Question: I'm trying to implement a debit-credit resolution system, but I am having a hard time expressing the logic based on sets.
Suppose I have a table of Orders:
'''
Id OrderId Amount AdjustmentFlag
1 1 10.00 0
2 1 10.00 1
3 1 10.00 2
4 2 20.00 1
5 2 20.00 2
6 2 20.00 2
7 3 30.00 1
8 4 40.00 0
9 4 40.00 0
10 4 40.00 1
11 5 50.00 0
12 5 50.00 1
13 5 60.00 2
14 5 60.00 1
15 5 60.00 2
16 5 70.00 1
'''
I need to pick out the 'Id's that are still valid based on if they have a matching "cancelled" flag.
'''
0 - Original Order
1 - Cancelled Order
2 - Adjusted Order
'''
1. A 1 matches a 0 or a 2 with preference to 0.
2. A 1 flag is ignored if they have no match.
Given the above example:
- - - - - - -
The possible outcomes would be [1, 2, 4, 5, 7, 8, 10, 11, 12, 13, 14, 16] (lower Id has preference) or [1, 2, 4, 6, 7, 9, 10, 11, 12, 14, 15, 16] (higher Id has preference). Either will work as long as the result is deterministic.
Create script:
'''
CREATE TABLE [Order]
(
Id INT IDENTITY NOT NULL PRIMARY KEY
,OrderId INT NOT NULL
,Amount MONEY NOT NULL
,AdjustmentFlag TINYINT NOT NULL
);
INSERT INTO <URL>
SELECT 1, 10.00, 0
UNION ALL
SELECT 1, 10.00, 1
UNION ALL
SELECT 1, 10.00, 2
UNION ALL
SELECT 2, 20.00, 1
UNION ALL
SELECT 2, 20.00, 2
UNION ALL
SELECT 2, 20.00, 2
UNION ALL
SELECT 3, 30.00, 1
UNION ALL
SELECT 4, 40.00, 0
UNION ALL
SELECT 4, 40.00, 0
UNION ALL
SELECT 4, 40.00, 1
UNION ALL
SELECT 5, 50.00, 0
UNION ALL
SELECT 5, 50.00, 1
UNION ALL
SELECT 5, 60.00, 2
UNION ALL
SELECT 5, 60.00, 1
UNION ALL
SELECT 5, 60.00, 2
UNION ALL
SELECT 5, 70.00, 1
'''
Here is my current partial solution:
'''
WITH Orders AS
(
SELECT
Id,
OrderId,
Amount,
AdjustmentFlag,
EffectiveOrder = ROW_NUMBER() OVER (PARTITION BY OrderId, Amount ORDER BY AdjustmentFlag DESC),
UnmatchedOrder = CASE WHEN EXISTS(SELECT 1 FROM [Order] uo WHERE uo.OrderId = o.OrderId GROUP BY uo.OrderId HAVING(COUNT(uo.OrderId) = 1)) THEN 1 ELSE 0 END,
OriginalWithoutAdjustment = CASE WHEN EXISTS(SELECT 1 FROM [Order] uo WHERE uo.OrderId = o.OrderId AND uo.Amount = o.Amount GROUP BY uo.OrderId, uo.Amount HAVING (MAX(uo.AdjustmentFlag) = 1)) THEN 1 ELSE 0 END,
AdjustmentWithoutOriginal = CASE WHEN EXISTS(SELECT 1 FROM [Order] uo WHERE uo.OrderId = o.OrderId AND uo.Amount = o.Amount GROUP BY uo.OrderId, uo.Amount HAVING (MIN(uo.AdjustmentFlag) = 1)) THEN 1 ELSE 0 END
FROM [Order] o
)
,MatchedOrders AS
(
SELECT
Id
FROM Orders
WHERE
-- Assume AdjustmentFlag = 2 and take everything else
EffectiveOrder <> 1
OR
(
-- Assume AdjustmentFlag = 2 and there is no Order with AdjustmentFlag = 0
-- Take everything since the MIN AdjustmentFlag = 1
AdjustmentWithoutOriginal = 1
AND EffectiveOrder > 1
)
OR
(
-- Assume AdjustmentFlag = 1 and there are no other Orders, so ignore it
AdjustmentFlag = 1
AND UnmatchedOrder = 1
)
OR
(
-- We don't care about the orders if they don't have any Amount
Amount = 0
AND EffectiveOrder = 1
)
AND NOT
(
-- We have an Original without any other Orders
EffectiveOrder = 1
AND UnmatchedOrder = 1
AND AdjustmentFlag = 0
)
)
SELECT
o.OrderId,
o.AdjustmentFlag,
o.Amount,
o.EffectiveOrder,
o.UnmatchedOrder,
Excluded = CASE WHEN mo.Id IS NULL THEN 0 ELSE 1 END
FROM Orders o
LEFT OUTER JOIN MatchedOrders mo
ON o.Id = mo.Id
ORDER BY OrderId, Amount, AdjustmentFlag
'''
Result:

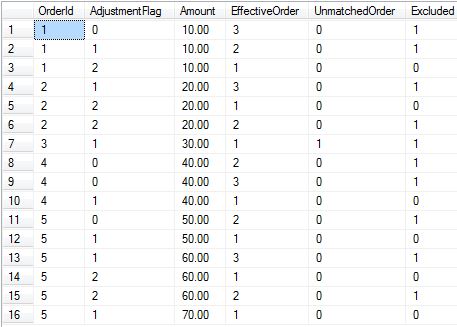
Answer: Try:
'''
with cte as
(select o.*,
case AdjustmentFlag when 1 then -1 else 1 end DrCr,
row_number() over (partition by OrderId, Amount, case AdjustmentFlag when 1 then 1 end
order by AdjustmentFlag, Id) Rn
from [Order] o)
select OrderId,
max(case DrCr when 1 then Id end) DrId,
sum(case DrCr when 1 then Amount else 0 end) DrAmount,
max(case DrCr when 1 then AdjustmentFlag end) DrAdjustmentFlag,
max(case DrCr when -1 then Id end) CrId,
sum(case DrCr when -1 then Amount else 0 end) CrAmount,
max(case DrCr when -1 then AdjustmentFlag end) CrAdjustmentFlag,
sum(DrCr * Amount) BalanceAmount
from cte
group by OrderId, Amount, Rn
having sum(DrCr * Amount) >= 0 /* excludes unmatched cancelled orders */
'''
- If you only want to see unmatched Original/Amended orders, change the 'having' clause condition to '> 0'.
SQLFiddle <URL>.